Brain MRI, t1w sequence, axial 2D slice.
Patient: age 34, sex F, weight 95 kg, height 1.95 m
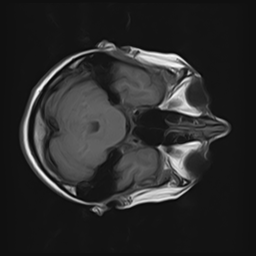